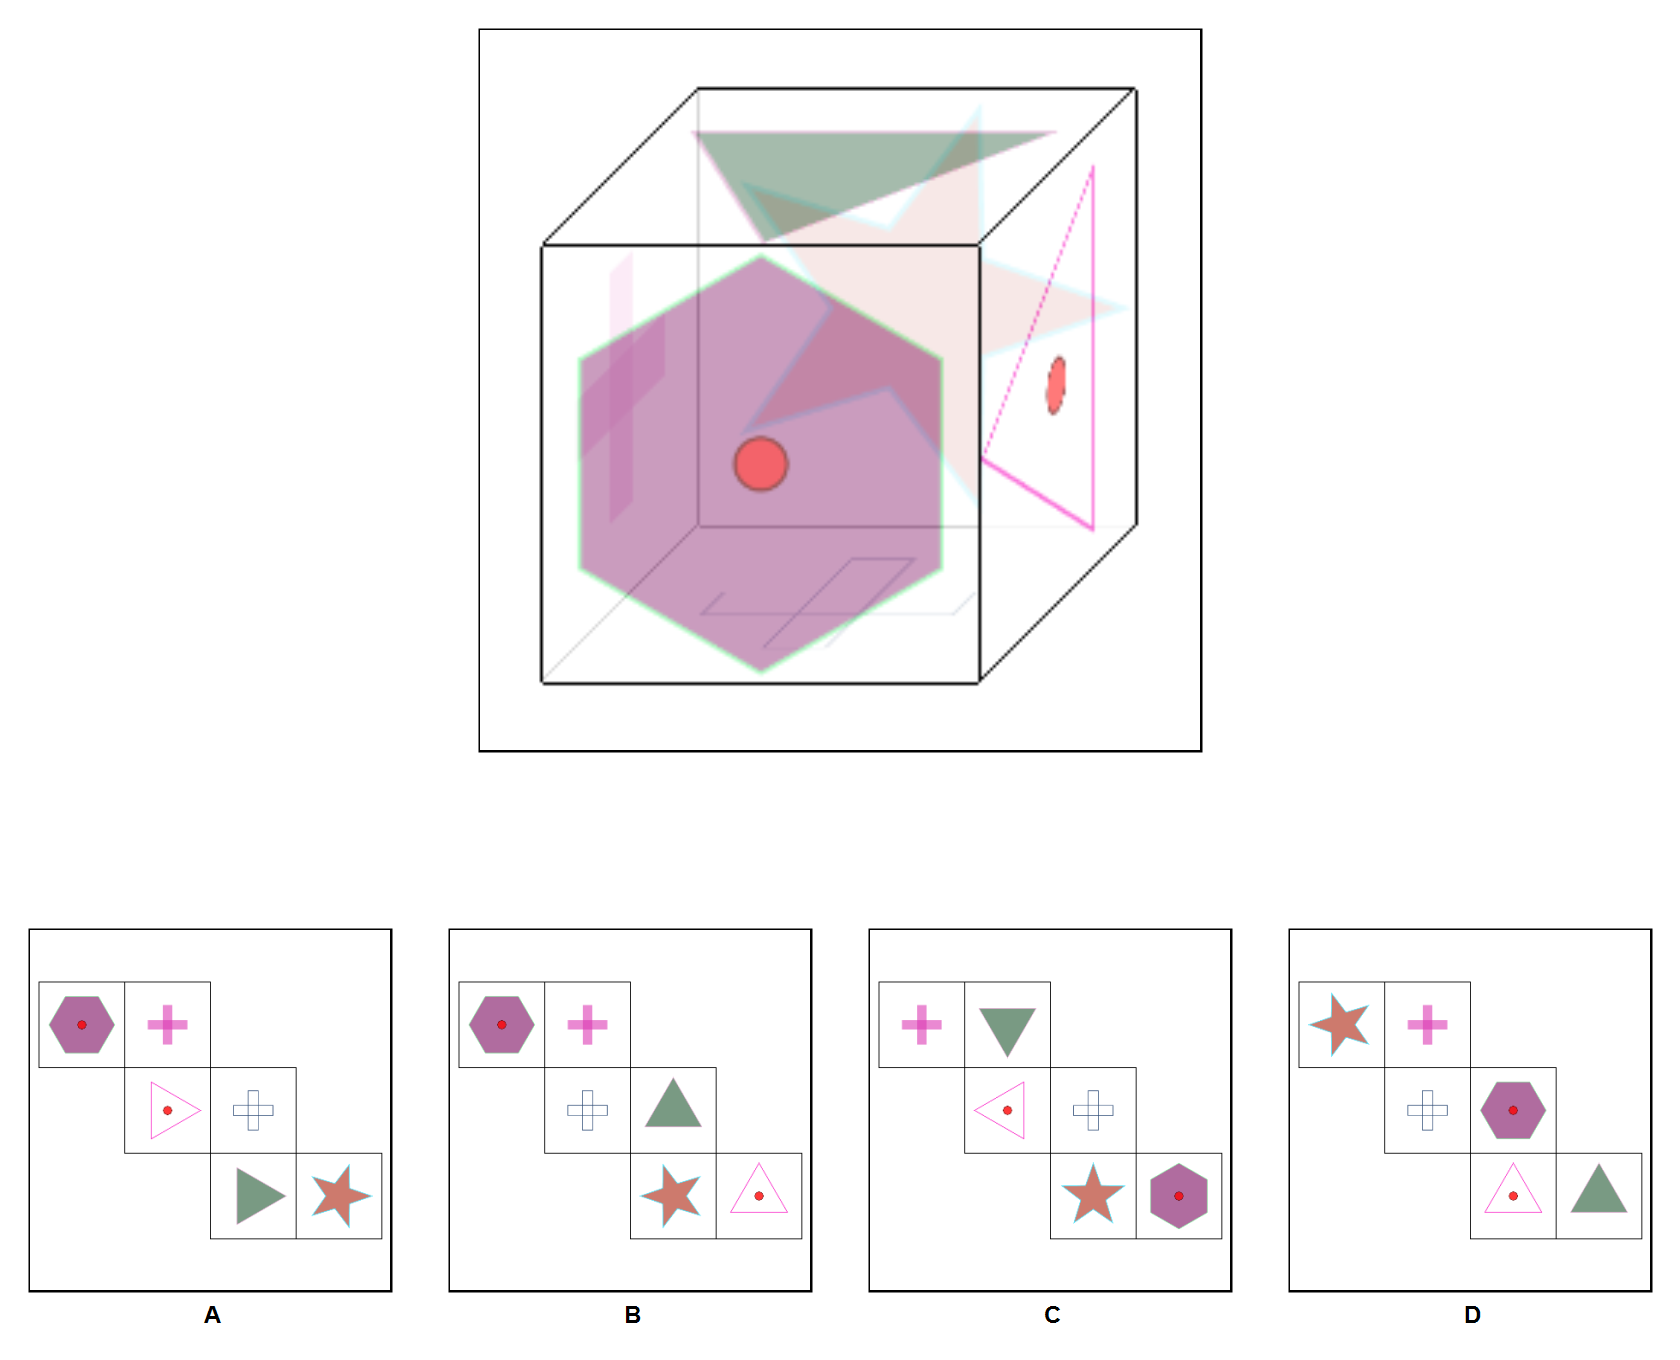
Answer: D